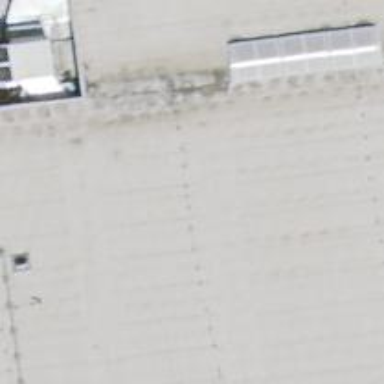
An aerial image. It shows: Parking aisle designated as service road. There is building passage tunnel nearby.